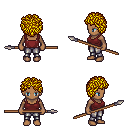
a pixel art fantasy rpg character, female body template, human, dark skin, maroon pirate shirt, metal pants, blonde curly afro hairstyle, spear, four views (front, back, left, right), 2x2 character sprite sheet, small pixel art, hard edges, no anti-aliasing